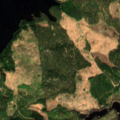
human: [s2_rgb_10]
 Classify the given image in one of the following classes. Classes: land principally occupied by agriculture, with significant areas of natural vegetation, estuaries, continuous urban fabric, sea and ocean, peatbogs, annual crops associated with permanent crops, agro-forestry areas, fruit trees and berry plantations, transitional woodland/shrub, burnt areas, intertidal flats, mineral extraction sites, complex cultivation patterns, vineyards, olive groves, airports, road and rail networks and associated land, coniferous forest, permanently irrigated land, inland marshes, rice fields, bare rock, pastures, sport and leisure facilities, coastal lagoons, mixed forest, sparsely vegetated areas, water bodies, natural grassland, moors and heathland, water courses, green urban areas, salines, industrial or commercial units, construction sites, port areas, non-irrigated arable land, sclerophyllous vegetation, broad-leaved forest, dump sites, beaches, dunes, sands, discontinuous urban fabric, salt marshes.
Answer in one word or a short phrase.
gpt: broad-leaved forest, coniferous forest, mixed forest, transitional woodland/shrub, water bodies